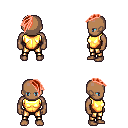
a pixel art fantasy rpg character, male body template, human, dark skin, gold chest armor, gold greaves, red long mohawk hairstyle, four views (front, back, left, right), 2x2 character sprite sheet, small pixel art, hard edges, no anti-aliasing